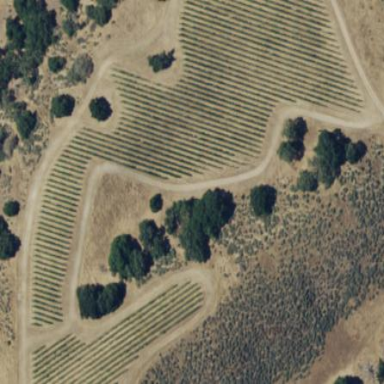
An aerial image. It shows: Vineyard with grape crops.